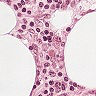
Metastatic tissue present: no